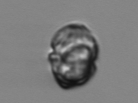
Label: Dinophyceae